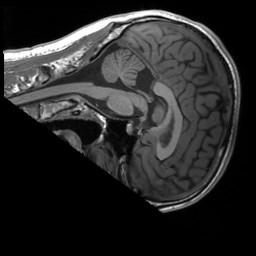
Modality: T1w
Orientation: sagittal
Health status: healthy
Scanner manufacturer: siemens
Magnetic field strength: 3 T
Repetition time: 1.9 s
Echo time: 0.00232 s